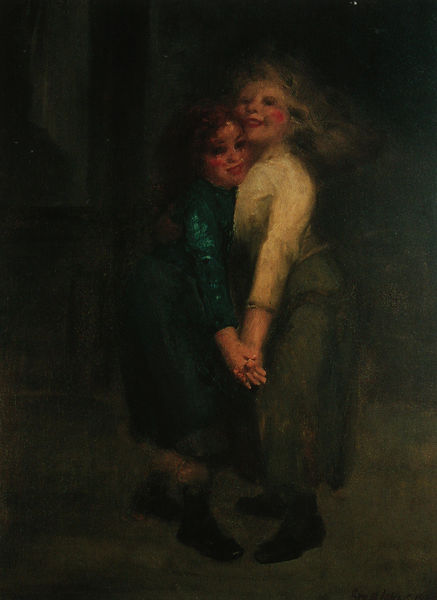
Titel: The Spielers
Künstler: George Luks
Standort: Andover (Massachusetts)
Institution: Addison Gallery of American Art, Phillips Academie
Schlagwörter: blau, dunkel, gemälde, hand, körper, schatten, weiß, frauen, gelb, grün, mädchen, bewegung, braun, brust, busen, frau, haar, hell, hintergrund, kleid, kleider, licht, mund, schwarz, rot, rock, tanz, blond, gesichter, wand, arm, arme, augen, bluse, gesicht, halten, ärmel, gesten, hände, portrait, porträt, öl, haare, lange haare, pose, familie, paar, tanzen, lippe, lippen, locken, rosa, fliegen, kinder, beine, lächeln, füße, wangen, liebe, umarmung, düster, zwei, röcke, schuhe, blusen, wange, ölfarbe, freude, glitzern, schwestern, lachen, doppelportrait, munch, inkarant, stiefel, lustig, springen, tonig, freundschaft, spaß, edward munch, schmiegen, stifel, rote backen, hüpfen, umschlungen, schritte, drücken, händehalten, freuen, die spieler, zanz, 2